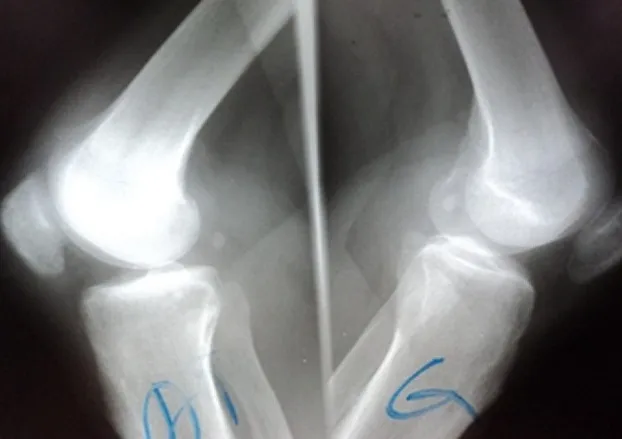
Lateral radiographs showing suprapatellar calcifications.
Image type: radiology (x_ray)